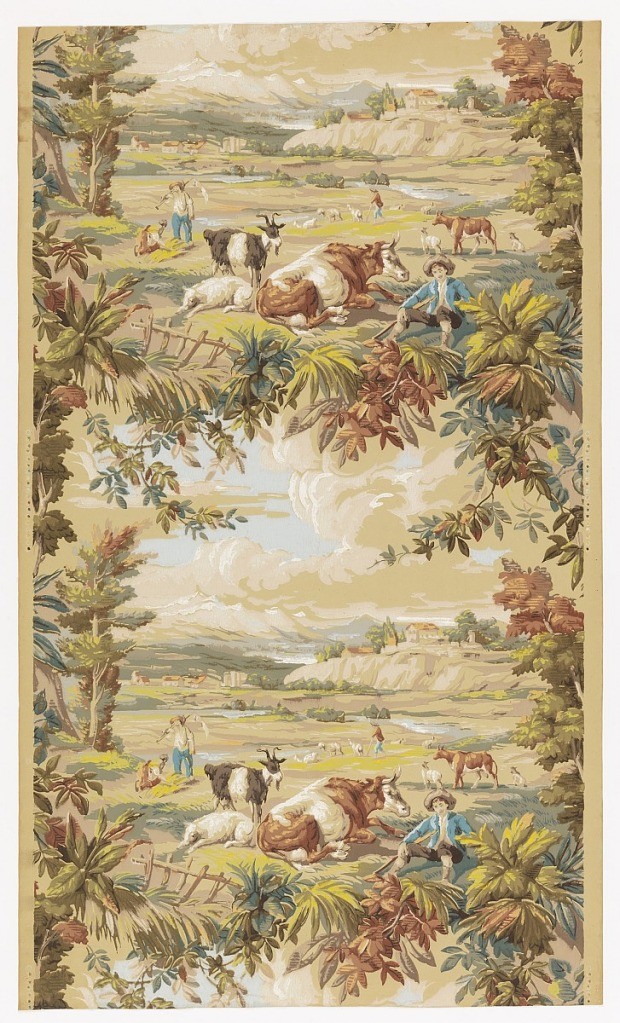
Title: Sidewall
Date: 1875–1900
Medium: Machine-printed paper
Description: A pastoral scene enframed by leaves and vines is the single repeating motif. Drop match at the sides. Farm animals cows and goat herd, shepherd, and man with scythe in foreground. Village on promontory in background. Printed in 19 colors on neutral ground.